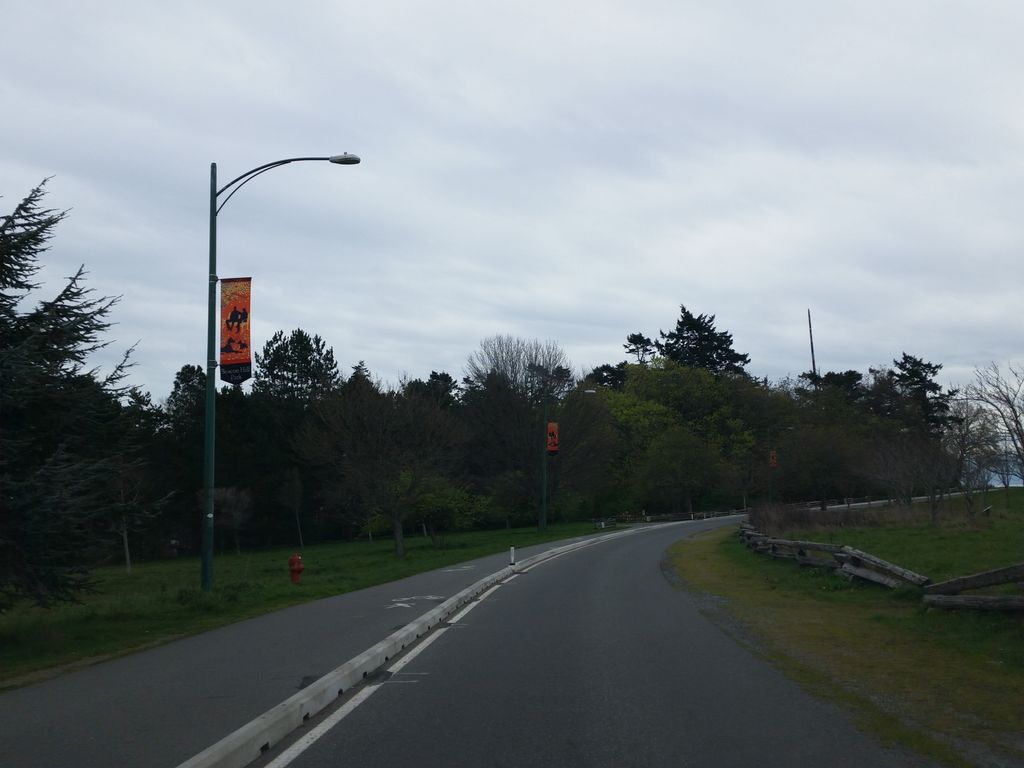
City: victoria